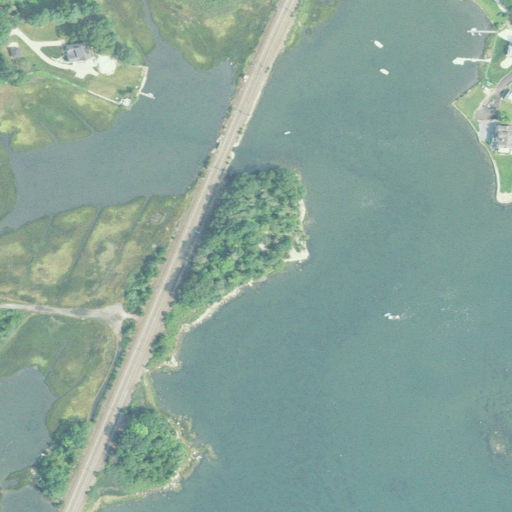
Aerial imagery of cape in Connecticut named The Point containing open water, herbaceous wetlands, low intensity development, medium intensity development, open development, high intensity development, pasture, woody wetlands, and barren land